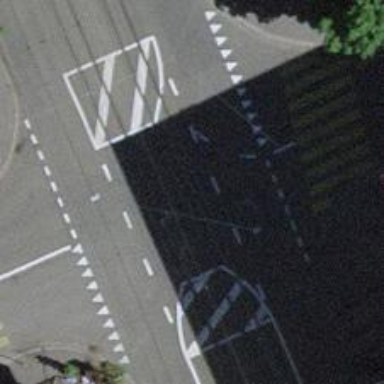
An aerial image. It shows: Tram level crossing on the railway.